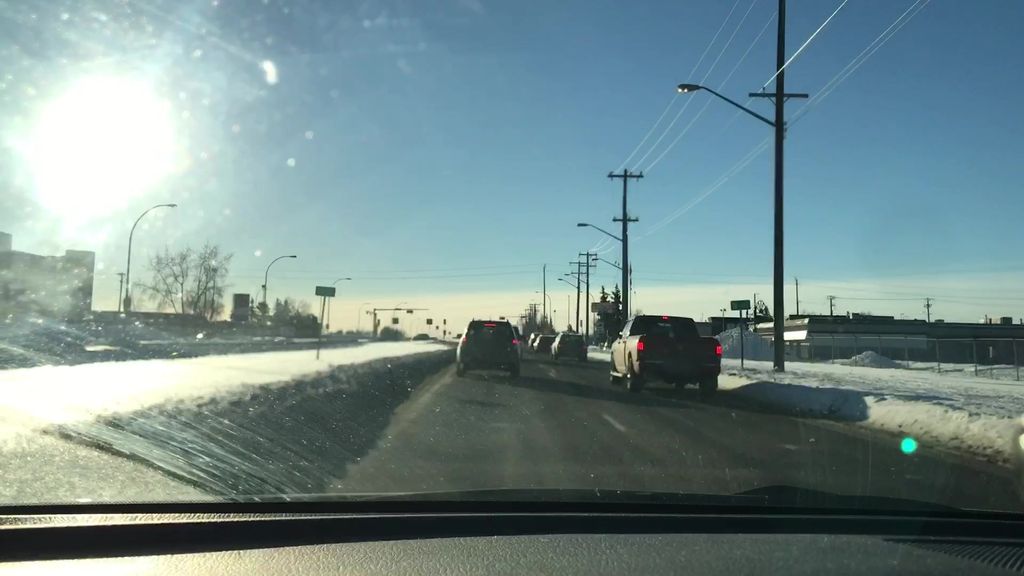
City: edmonton